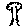
Label: tree